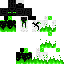
A female skeleton skin with green skin, wearing brown long hair dressed in a blue hoodie and black pants, featuring a closed mouth.